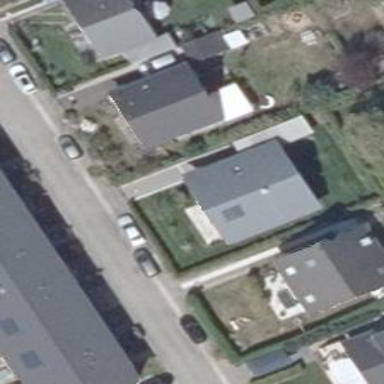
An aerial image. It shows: Detached building.